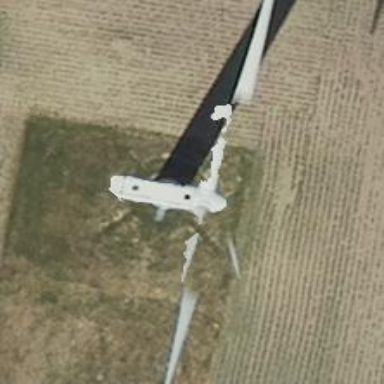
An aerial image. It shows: Wind generator powered by Vestas horizontal axis wind turbine.